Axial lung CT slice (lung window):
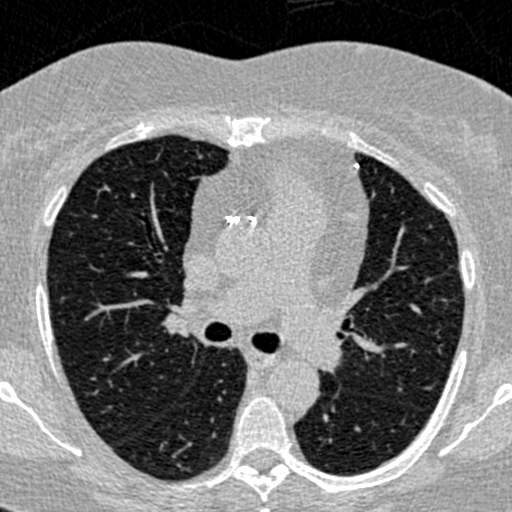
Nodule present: no